Question: There is one data table with two rows, as per below image
When user click on 2bit it should highlight that 'TD' in that column only. I achieved this using jQuery for one check box selection, but when multiple check box selection like 2 and 4 it should highlight both the 'TD'.
<URL> working example for single value highlight.
Code: <URL>
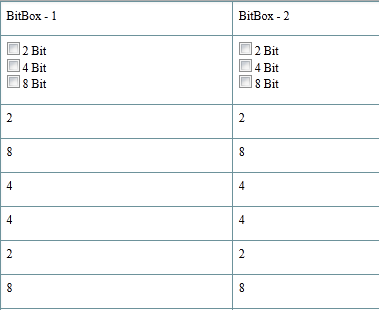
Answer: Try the following function:
'''
jQuery(function() {
// on change of an input with a name starting with "bit-select"...
jQuery('input[name^="bit-select"]').change(function(){
var checked = this.checked,
val = this.value,
column = $(this).closest("th").index() + 1;
// for each td in the current column
jQuery("#tableData tr.data td:nth-child(" +
column + ")").each(function() {
var $td = $(this);
// does the current td match the checkbox?
if ($td.text() == val) {
if (checked)
$td.addClass("jquery-colorBG-highLight");
else
$td.removeClass("jquery-colorBG-highLight");
}
});
});
});
'''
I had to add the 'value' attributes to the second set of checkboxes.
Working demo: <URL>
Or the short version, since I notice you were using '.filter()' originally:
'''
jQuery(function() {
jQuery('input[name^="bit-select"]').change(function(){
var method = this.checked ? "addClass" : "removeClass",
val = this.value;
jQuery("#tableData tr.data td:nth-child("+($(this).closest("th").index()+1)+")")
.filter(function(){return $(this).text()==val;})<URL>;
});
});
'''
Demo: <URL>